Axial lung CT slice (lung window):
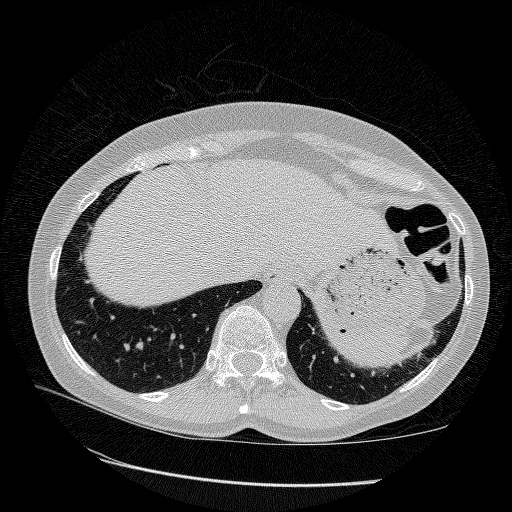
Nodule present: no